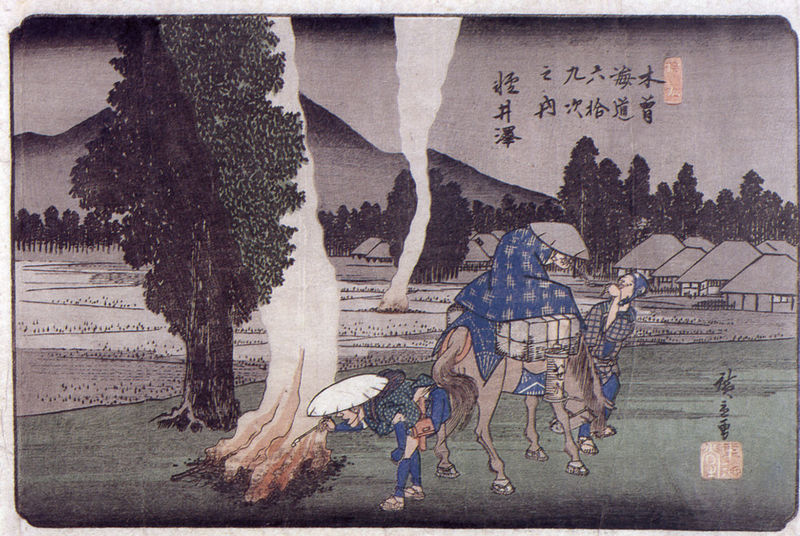
Titel: Karuizawa, 19. Station; aus der Serie: 69 Stationen der Kiso Straße
Künstler: Utagawa Hiroshige
Institution: Wisconsin, Chazen Museum of Art, E. B. Van Vleck Collection
Schlagwörter: baum, berg, blau, feuer, himmel, mann, bäume, grün, landschaft, stadt, grau, hut, männer, schwarz, weiss, rot, wiese, baumstamm, feld, felder, häuser, weite, rauch, kind, wald, pferd, reiter, hufe, reiten, ritt, japan, schrift, gepäck, dorf, japanisch, schriftzeichen, flammen, text, stempel, china, chinesen, hufe#